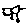
Label: bird